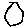
Label: hexagon